Interaction volume radius: 5 \u00c5
Interaction volume height: 20 \u00c5
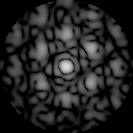
Disorder parameter: 0.4612